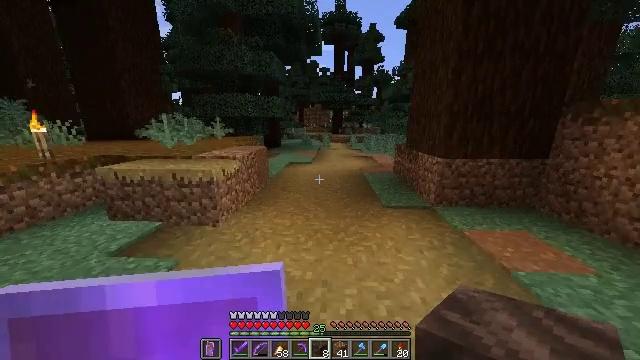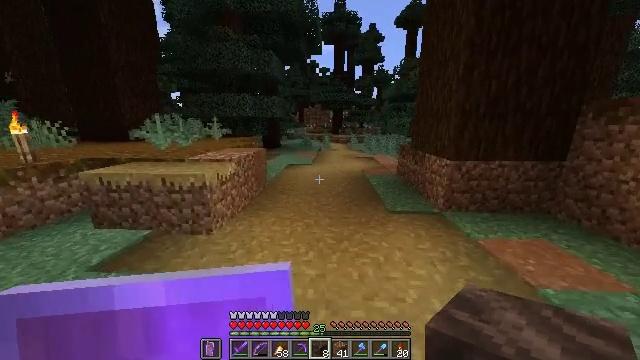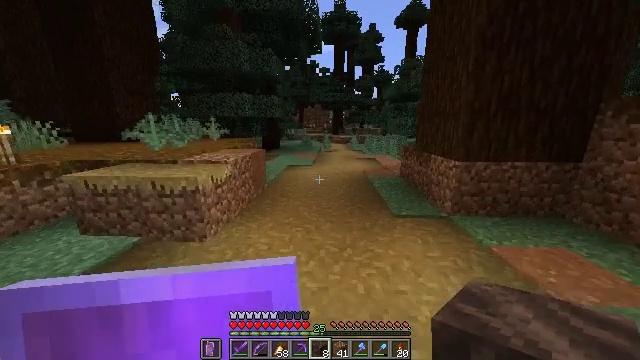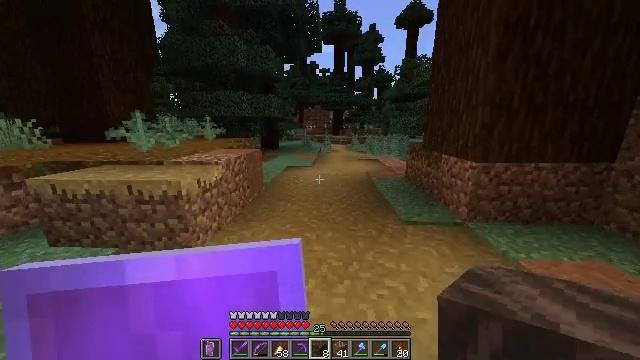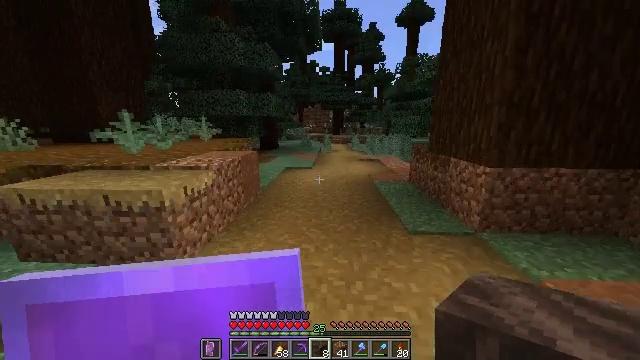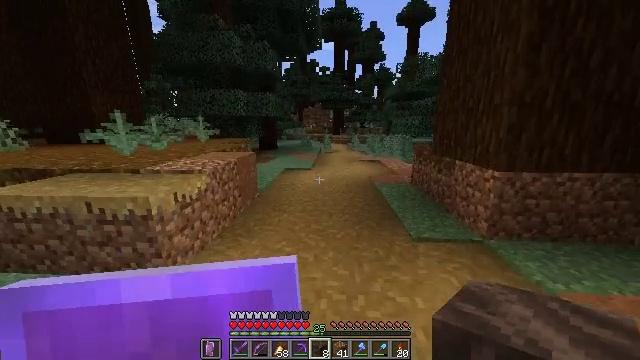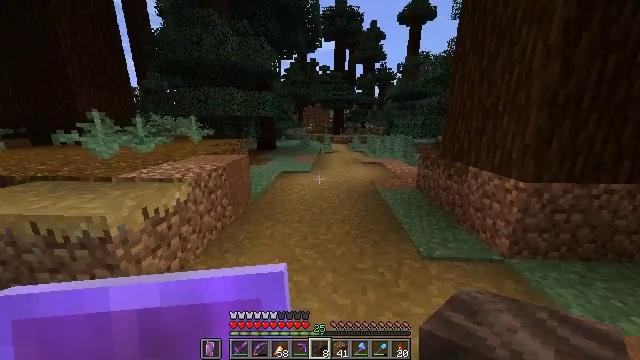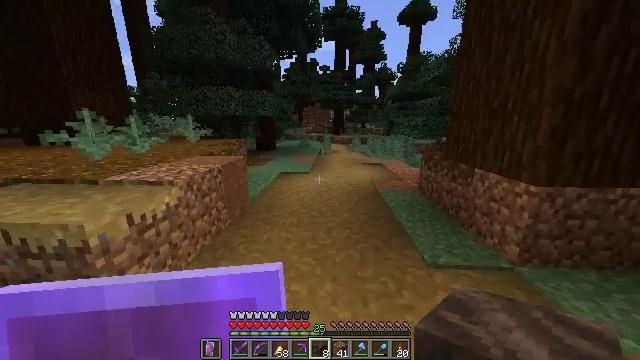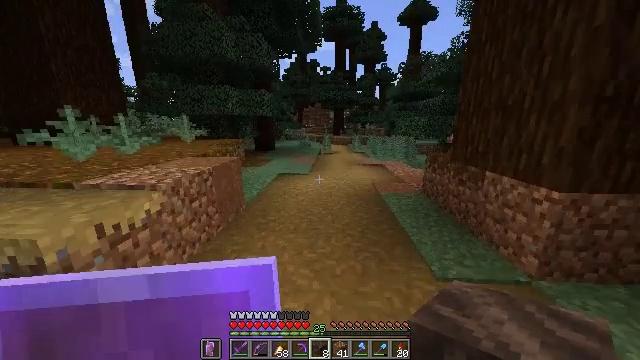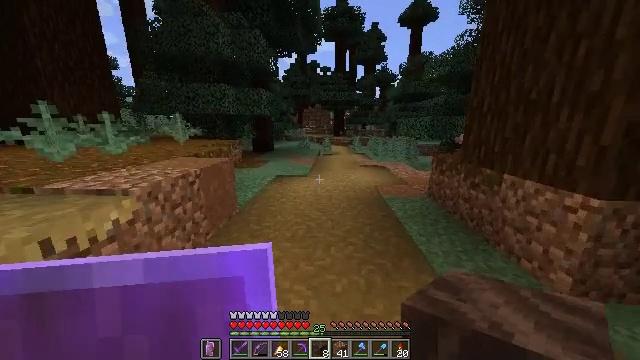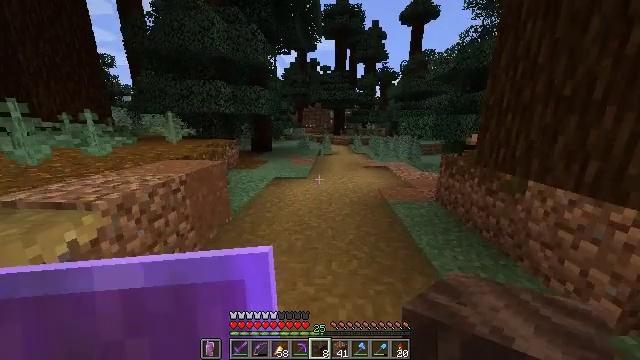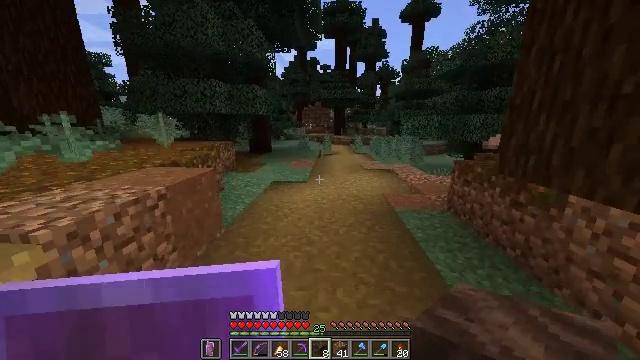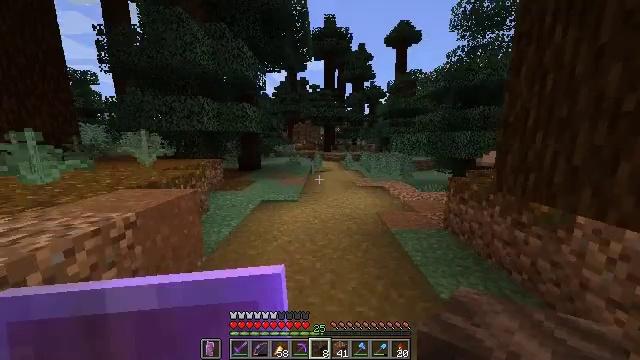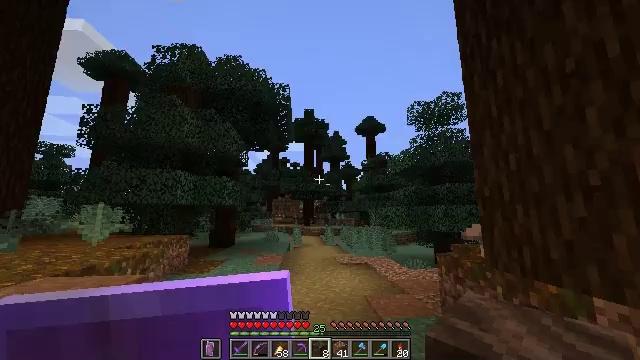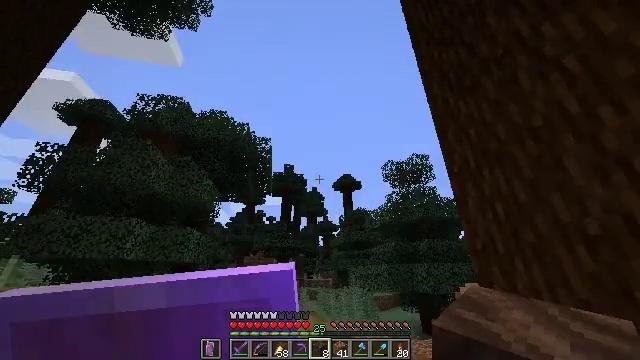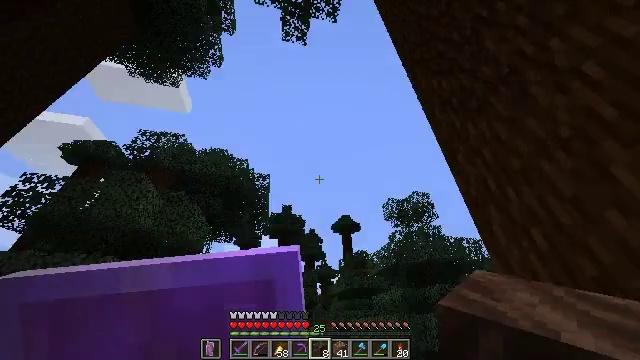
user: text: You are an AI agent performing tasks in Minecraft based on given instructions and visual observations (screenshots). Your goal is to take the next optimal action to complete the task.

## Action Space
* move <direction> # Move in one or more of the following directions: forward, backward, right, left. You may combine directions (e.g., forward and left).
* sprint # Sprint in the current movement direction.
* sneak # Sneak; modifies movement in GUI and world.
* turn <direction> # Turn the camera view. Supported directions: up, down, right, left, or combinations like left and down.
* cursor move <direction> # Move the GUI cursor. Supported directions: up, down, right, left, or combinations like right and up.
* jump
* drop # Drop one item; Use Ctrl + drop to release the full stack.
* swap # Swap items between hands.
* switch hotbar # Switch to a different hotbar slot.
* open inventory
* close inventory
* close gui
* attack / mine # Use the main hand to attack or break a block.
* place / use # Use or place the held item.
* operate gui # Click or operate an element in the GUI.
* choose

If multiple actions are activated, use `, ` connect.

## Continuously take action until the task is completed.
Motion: motion action
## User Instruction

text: Mine spruce leaves from the tree.
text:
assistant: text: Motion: move forward, sprint
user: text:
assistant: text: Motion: move forward, sprint
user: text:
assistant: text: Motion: move forward, sprint
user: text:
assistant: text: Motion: move forward, sprint
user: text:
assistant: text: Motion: move forward, sprint
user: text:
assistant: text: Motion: move forward, sprint
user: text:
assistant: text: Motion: move forward, sprint
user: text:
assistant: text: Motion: move forward, sprint
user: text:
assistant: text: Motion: move forward, sprint
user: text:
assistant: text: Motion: move forward, sprint
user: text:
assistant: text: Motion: move forward, sprint
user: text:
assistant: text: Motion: move forward, sprint, turn right and up
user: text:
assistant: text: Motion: move forward, sprint, turn right and up
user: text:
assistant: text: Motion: move forward, sprint, turn right and up
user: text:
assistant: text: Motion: move forward, sprint, turn up
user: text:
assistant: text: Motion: move forward, sprint, turn up
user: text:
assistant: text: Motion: move forward, turn right and up
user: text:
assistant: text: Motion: turn right and up
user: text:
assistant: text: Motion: turn up
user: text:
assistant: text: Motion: no_op
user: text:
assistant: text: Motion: no_op
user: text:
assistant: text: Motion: no_op
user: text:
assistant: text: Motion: no_op
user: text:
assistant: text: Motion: no_op
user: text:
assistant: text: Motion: no_op
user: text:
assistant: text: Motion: no_op
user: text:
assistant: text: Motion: no_op
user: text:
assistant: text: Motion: no_op
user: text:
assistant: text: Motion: no_op
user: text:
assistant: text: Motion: no_op